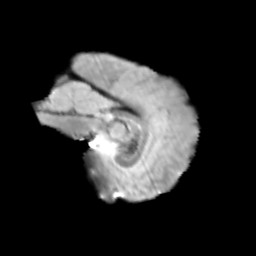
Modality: T2w
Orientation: sagittal
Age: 11
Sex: female
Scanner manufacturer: siemens
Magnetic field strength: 3 T
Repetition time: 3.8 s
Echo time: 0.07 s